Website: lowes
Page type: store-pickup
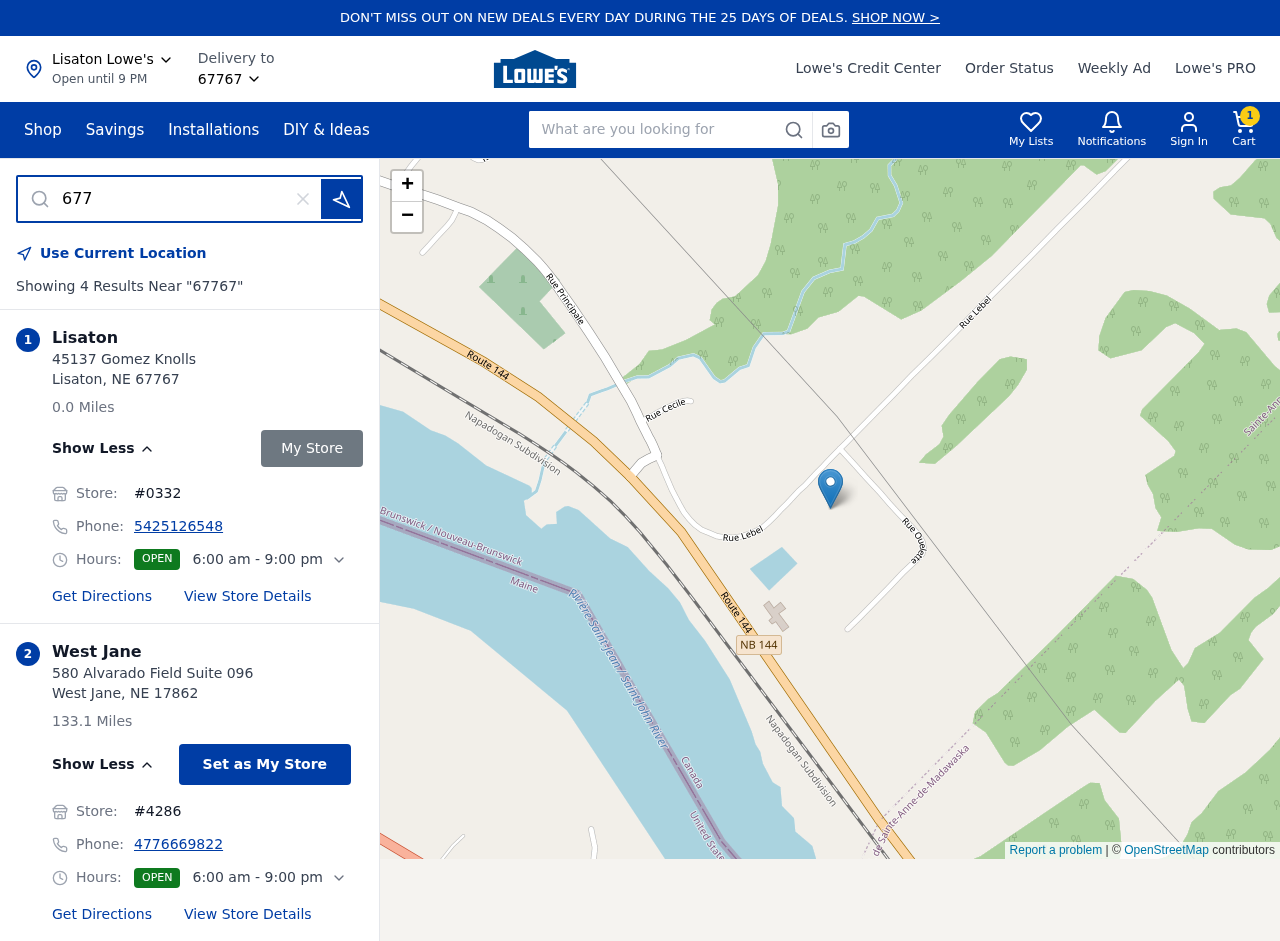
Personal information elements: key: PII_CITY
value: Lisaton
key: PII_CITY2
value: West Jane
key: PII_LOCATION1_STREET
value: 45137 Gomez Knolls
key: PII_LOCATION2_POSTCODE
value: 17862
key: PII_LOCATION2_STREET
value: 580 Alvarado Field Suite 096
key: PII_PHONE
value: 5425126548
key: PII_PHONE_ALT
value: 4776669822
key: PII_POSTCODE
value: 67767
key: PII_STATE_ABBR
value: NE
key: PII_POSTCODE3
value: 67767
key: PII_POSTCODE_FULL
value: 67767
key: PII_POSTCODE_NUMERIC
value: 67767
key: PII_STATE_ABBR2
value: NE
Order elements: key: ORDER_NUM_ITEMS
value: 1
Search elements: key: HEADER_SEARCH
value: What are you looking for
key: SEARCH_STORE_LOCATION
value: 67767